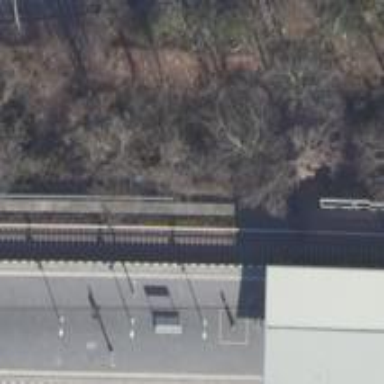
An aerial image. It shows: Light rail railway line with electrified rails.